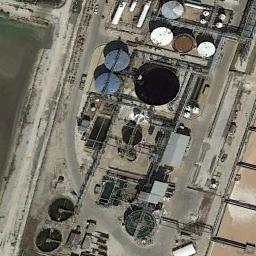
Label: storage tanks